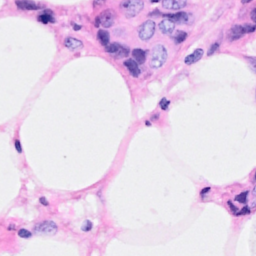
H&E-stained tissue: Breast